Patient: sex M, age 71
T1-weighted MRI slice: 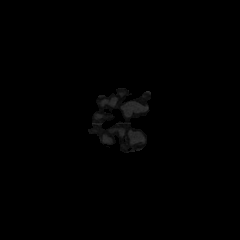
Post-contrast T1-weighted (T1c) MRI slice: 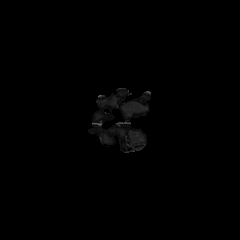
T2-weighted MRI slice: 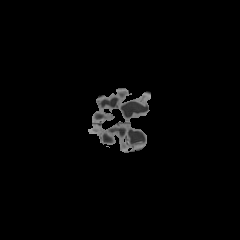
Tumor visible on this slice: no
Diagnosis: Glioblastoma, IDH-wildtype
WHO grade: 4